Question: I want to design a custom card view which displays information about a duel in an android app. Here is a screenshot of what the view looks like right now.

The image and the green button should be clickable, however, this design is currently done in one custom view extending CardView. The green button is a Rectangle and the polygon is a filled Path which overlays the button.
Because I have done everything in one 'onDraw()' method, there is no 'onClick()' method for solely the button or solely the image. Is there any clever way to do this? Maybe I'm conceptually wrong somewhere?
---
My thoughts so far:
- - 'onDraw()'-
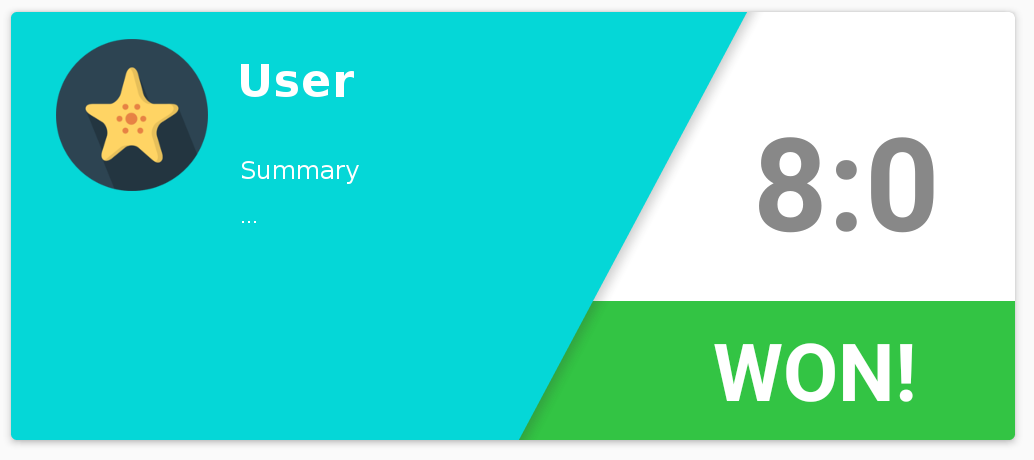
Answer: This is how I solved it now. I changed the custom view to only display the skewed rectangle. The other resources were created in a seperate xml file. With an '<include />', I was able to place the rectangle over the button.